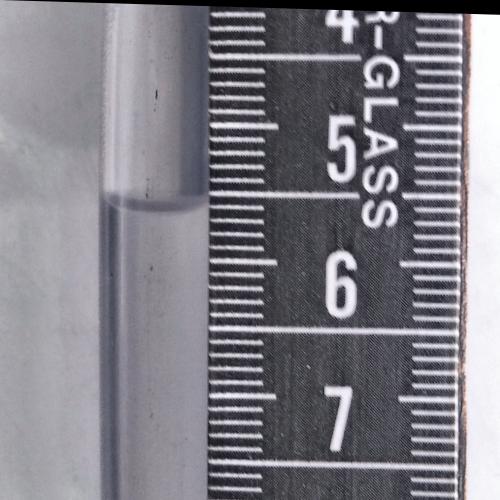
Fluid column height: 5.6 cm